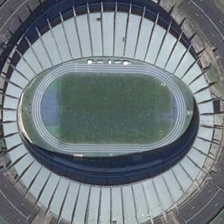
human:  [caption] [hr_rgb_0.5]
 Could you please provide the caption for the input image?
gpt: a playground is in the middle of a circle gray stadium .

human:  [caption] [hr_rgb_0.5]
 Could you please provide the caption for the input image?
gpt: a playground is in the middle of a circle gray stadium .

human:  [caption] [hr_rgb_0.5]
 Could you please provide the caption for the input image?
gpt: a playground is in the middle of a circle gray stadium .

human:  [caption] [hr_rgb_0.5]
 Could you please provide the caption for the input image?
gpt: a playground is in the middle of a circle gray stadium .

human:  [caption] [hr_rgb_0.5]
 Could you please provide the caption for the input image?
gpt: a playground is in the middle of a circle gray stadium .